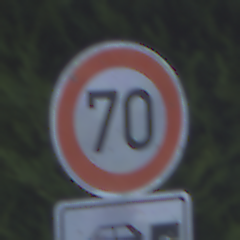
Verkehrszeichen: Geschwindigkeit70
Zusatzzeichen unten: HinweisDurchSinnbild15
Umgebung: Outdoor, Urban
Tageszeit: SunriseSunset
Wetter: Clear
Licht: Natural
Jahreszeit: NotSpecified
Kontrast: LowContrast